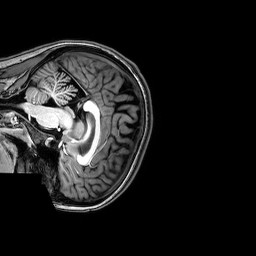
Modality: T1w
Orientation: sagittal
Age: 23
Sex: female